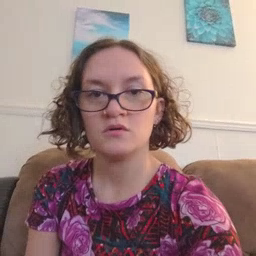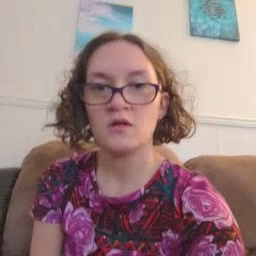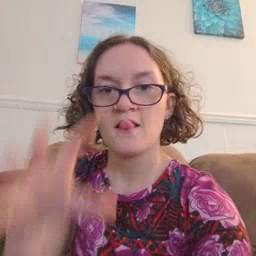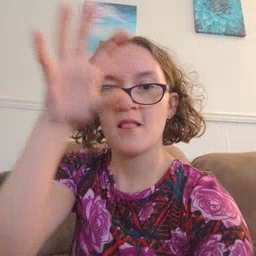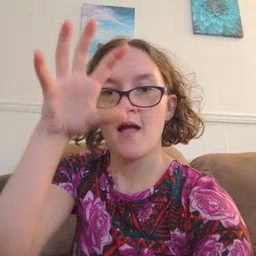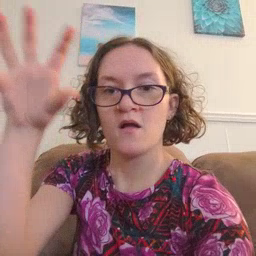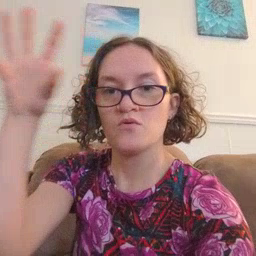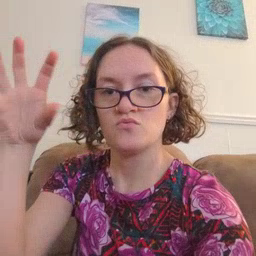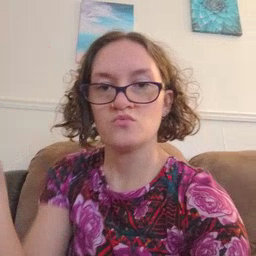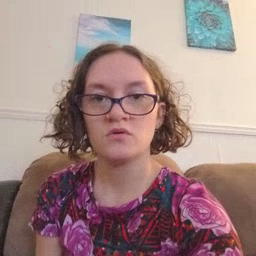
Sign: cloud